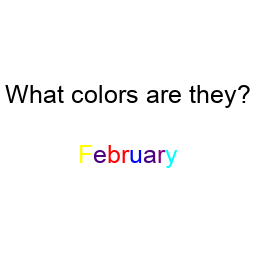
Color: yellow, indigo, red, red, blue, indigo, purple, cyan
Background color: white
Question text color: black